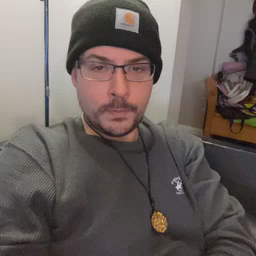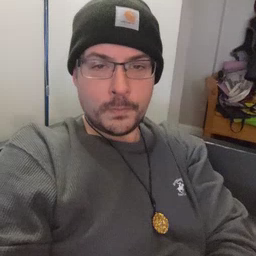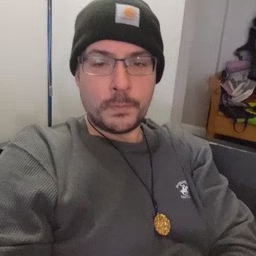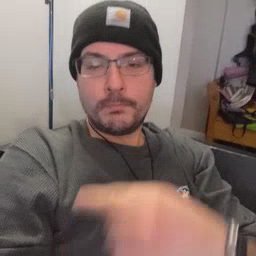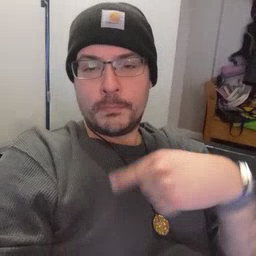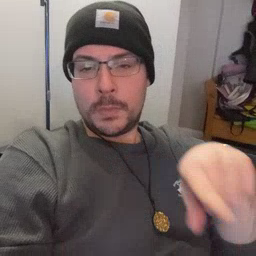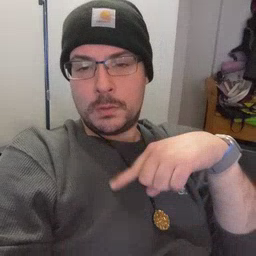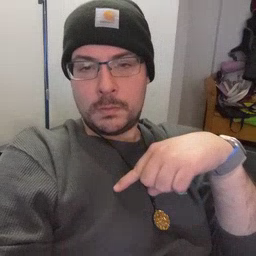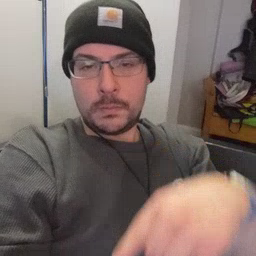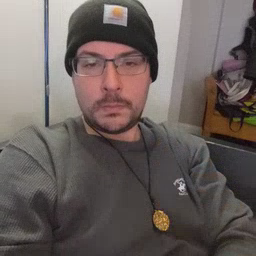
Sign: weus